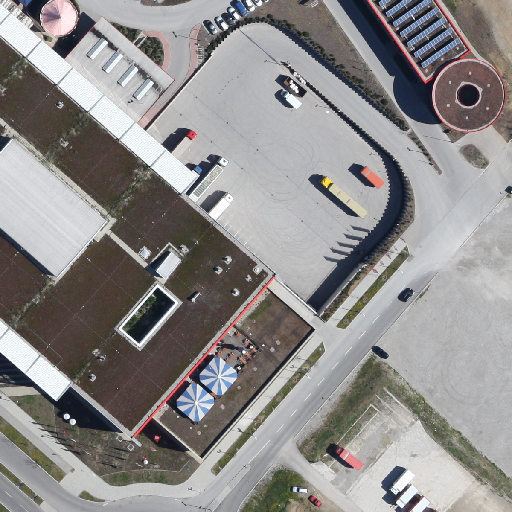
Referring expression: long truck in the parking area